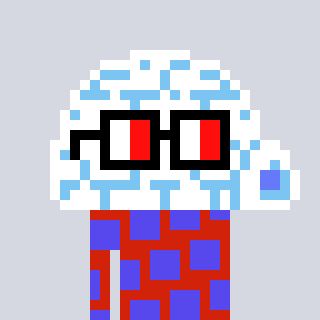
a pixel art character with square glasses with black frames and red eyes, a igloo-shaped head and a red-colored body on a cool background